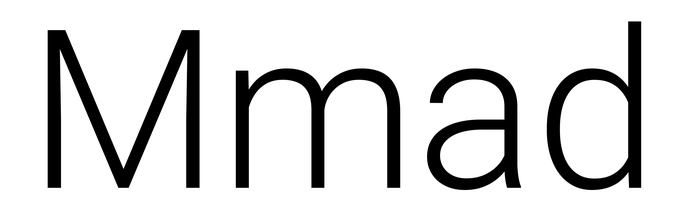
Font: Roboto_Light